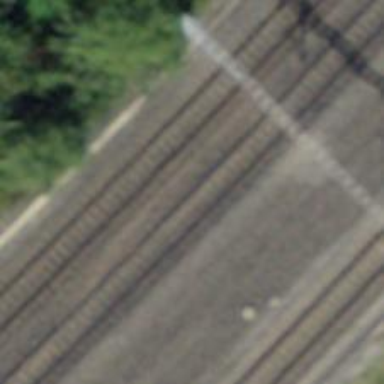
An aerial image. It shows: Railway track with contact lines for electrification.